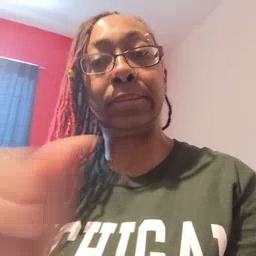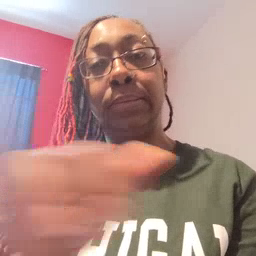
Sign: same